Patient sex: M
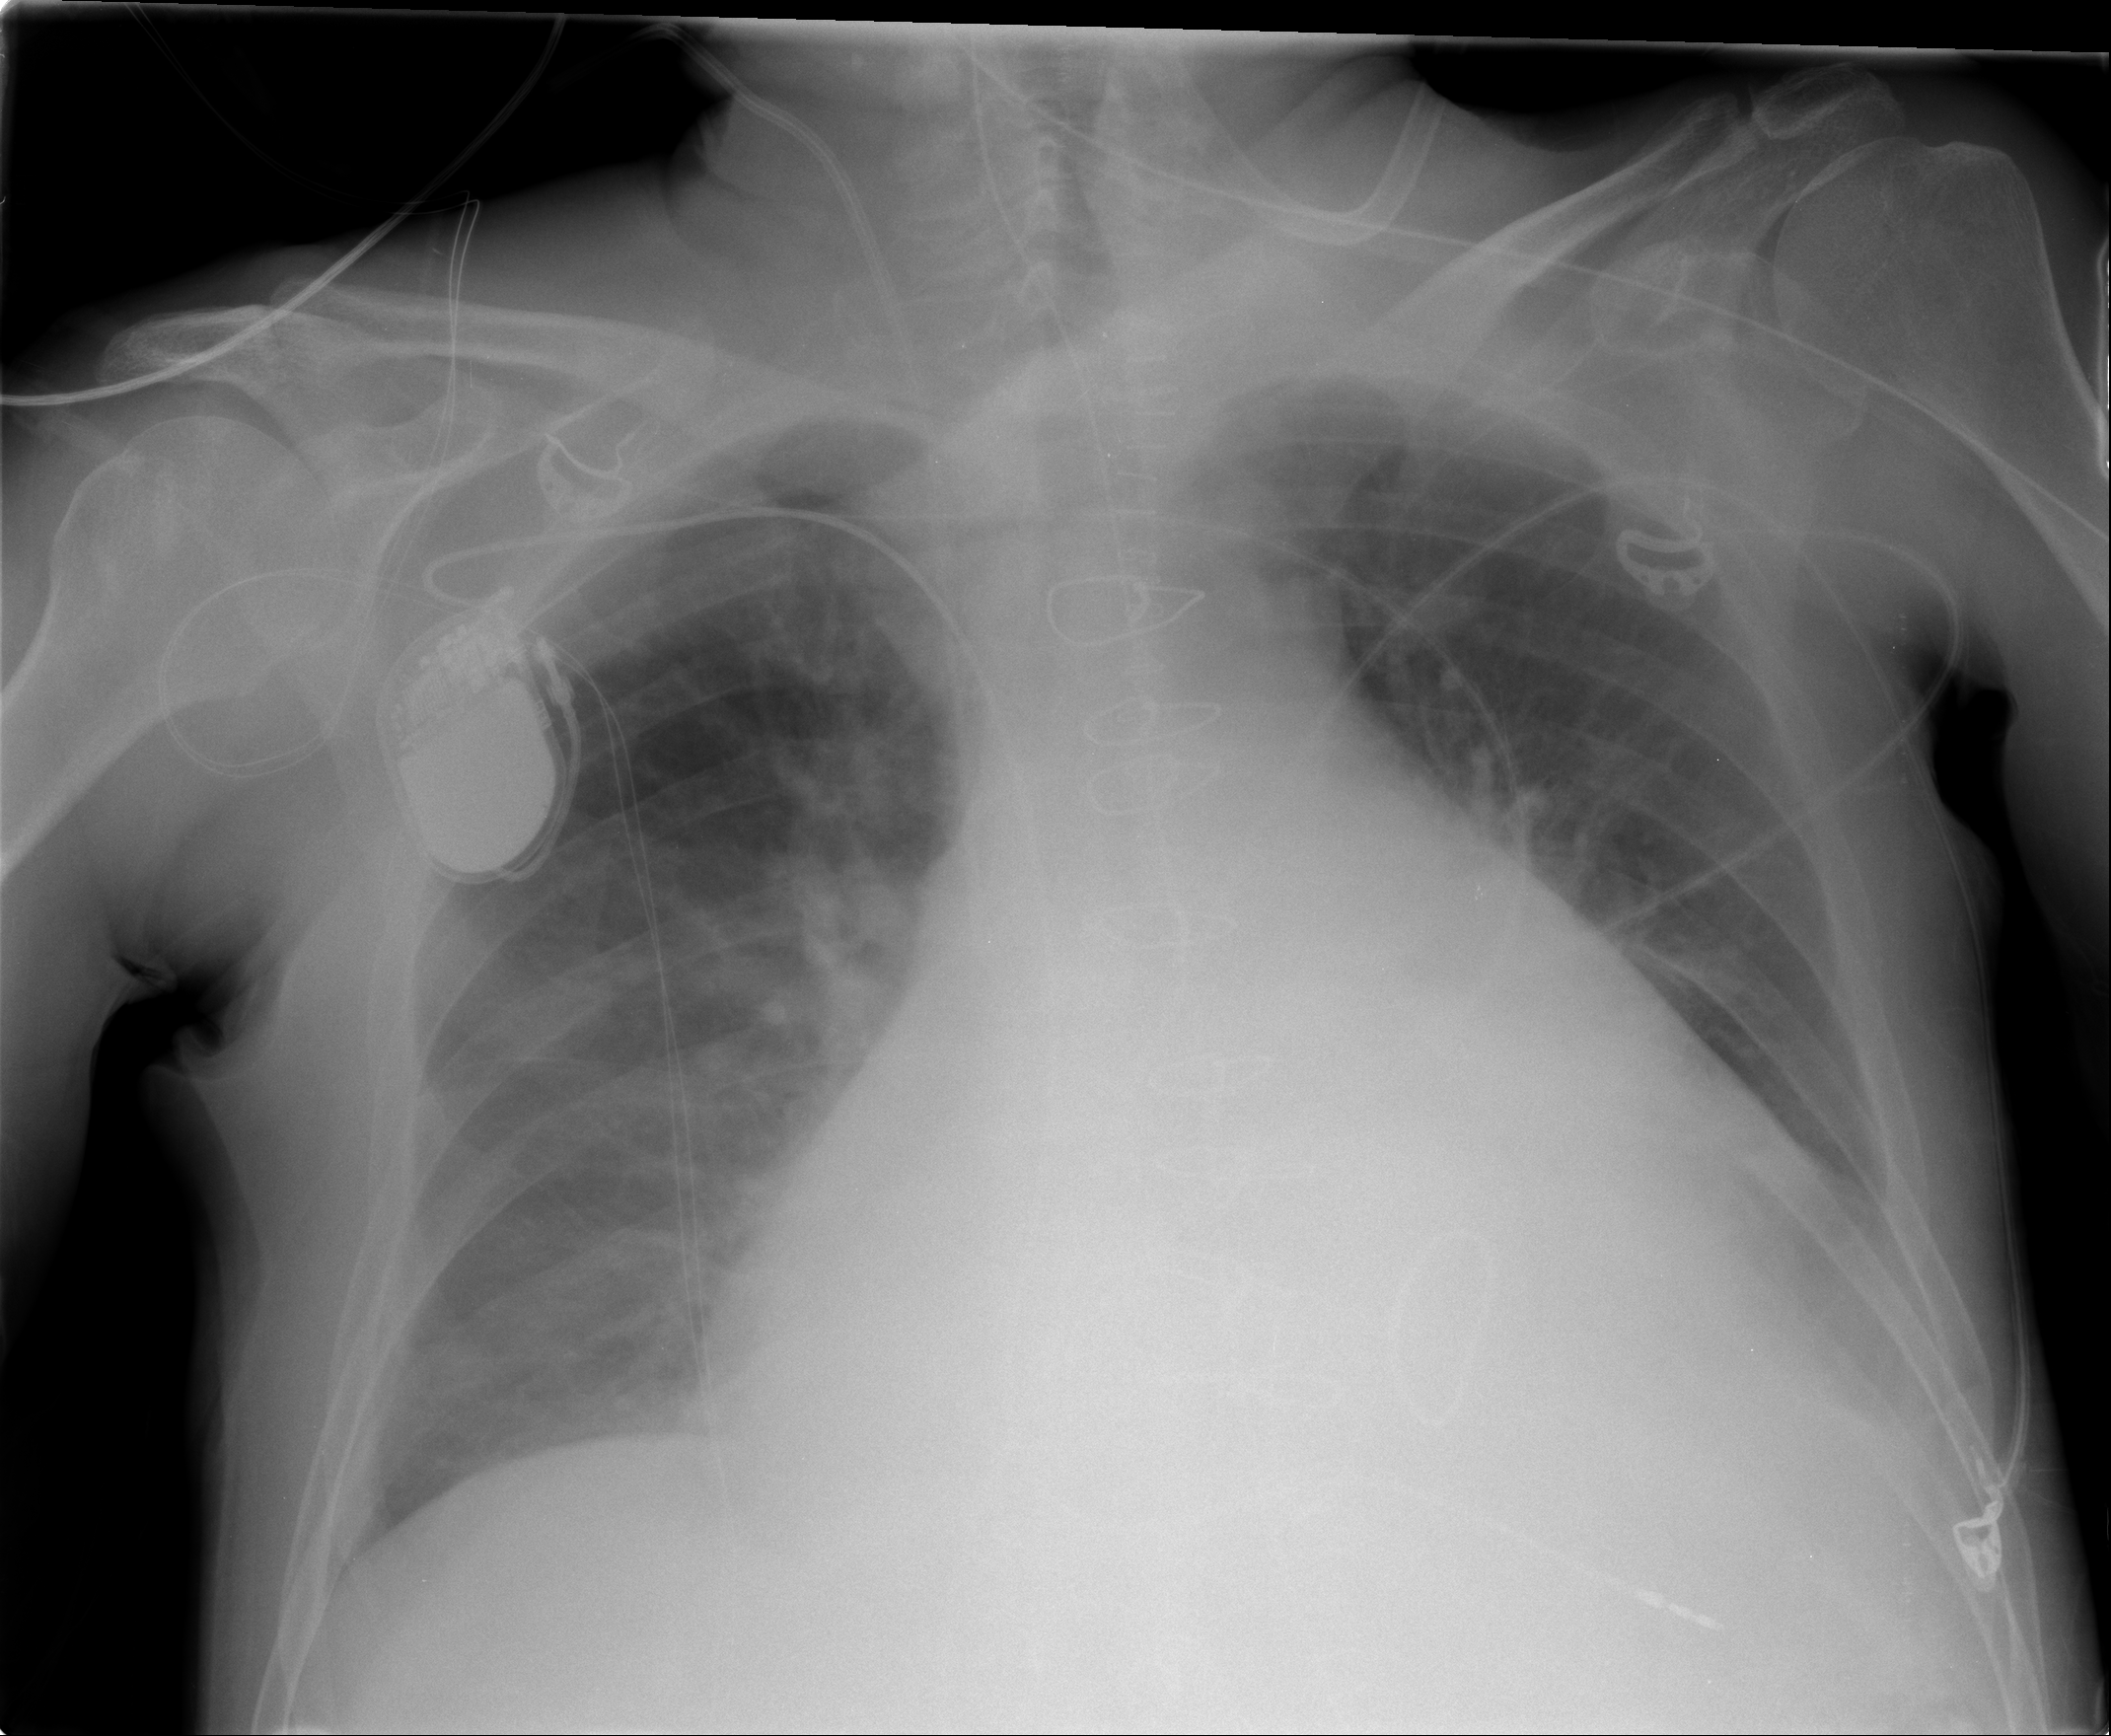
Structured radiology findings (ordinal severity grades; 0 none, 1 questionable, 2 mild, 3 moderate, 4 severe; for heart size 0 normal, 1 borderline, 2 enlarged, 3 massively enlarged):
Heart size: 3
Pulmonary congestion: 2
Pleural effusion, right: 2
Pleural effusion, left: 2
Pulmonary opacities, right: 0
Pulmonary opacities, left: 0
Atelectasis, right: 0
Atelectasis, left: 2